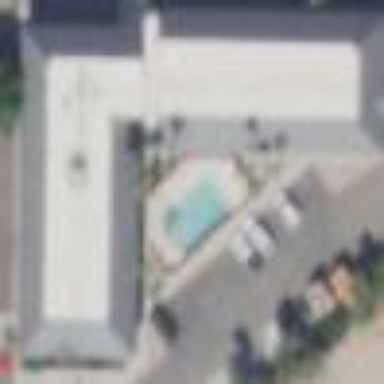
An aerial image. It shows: Motel building.